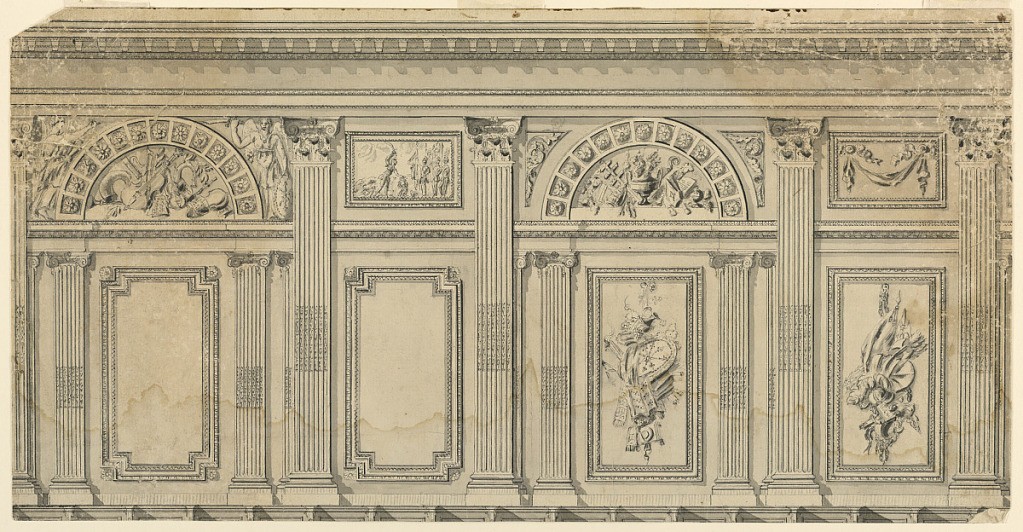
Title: Design for a Church Choir
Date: ca. 1780-1790
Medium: Pen and ink, inkwash, graphite on paper
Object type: drawing
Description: The wall is divided into four panels and separated by pilasters. The panels on the right include trophies with religious attributes. Above two of the panels are lunettes. The left lunette contains musical instruments and the right lunette has religious implements.